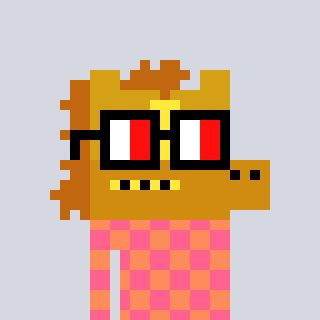
a pixel art character with square glasses with black frames and red eyes, a yellow horse-shaped head and a peachy-colored body on a cool background